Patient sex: F
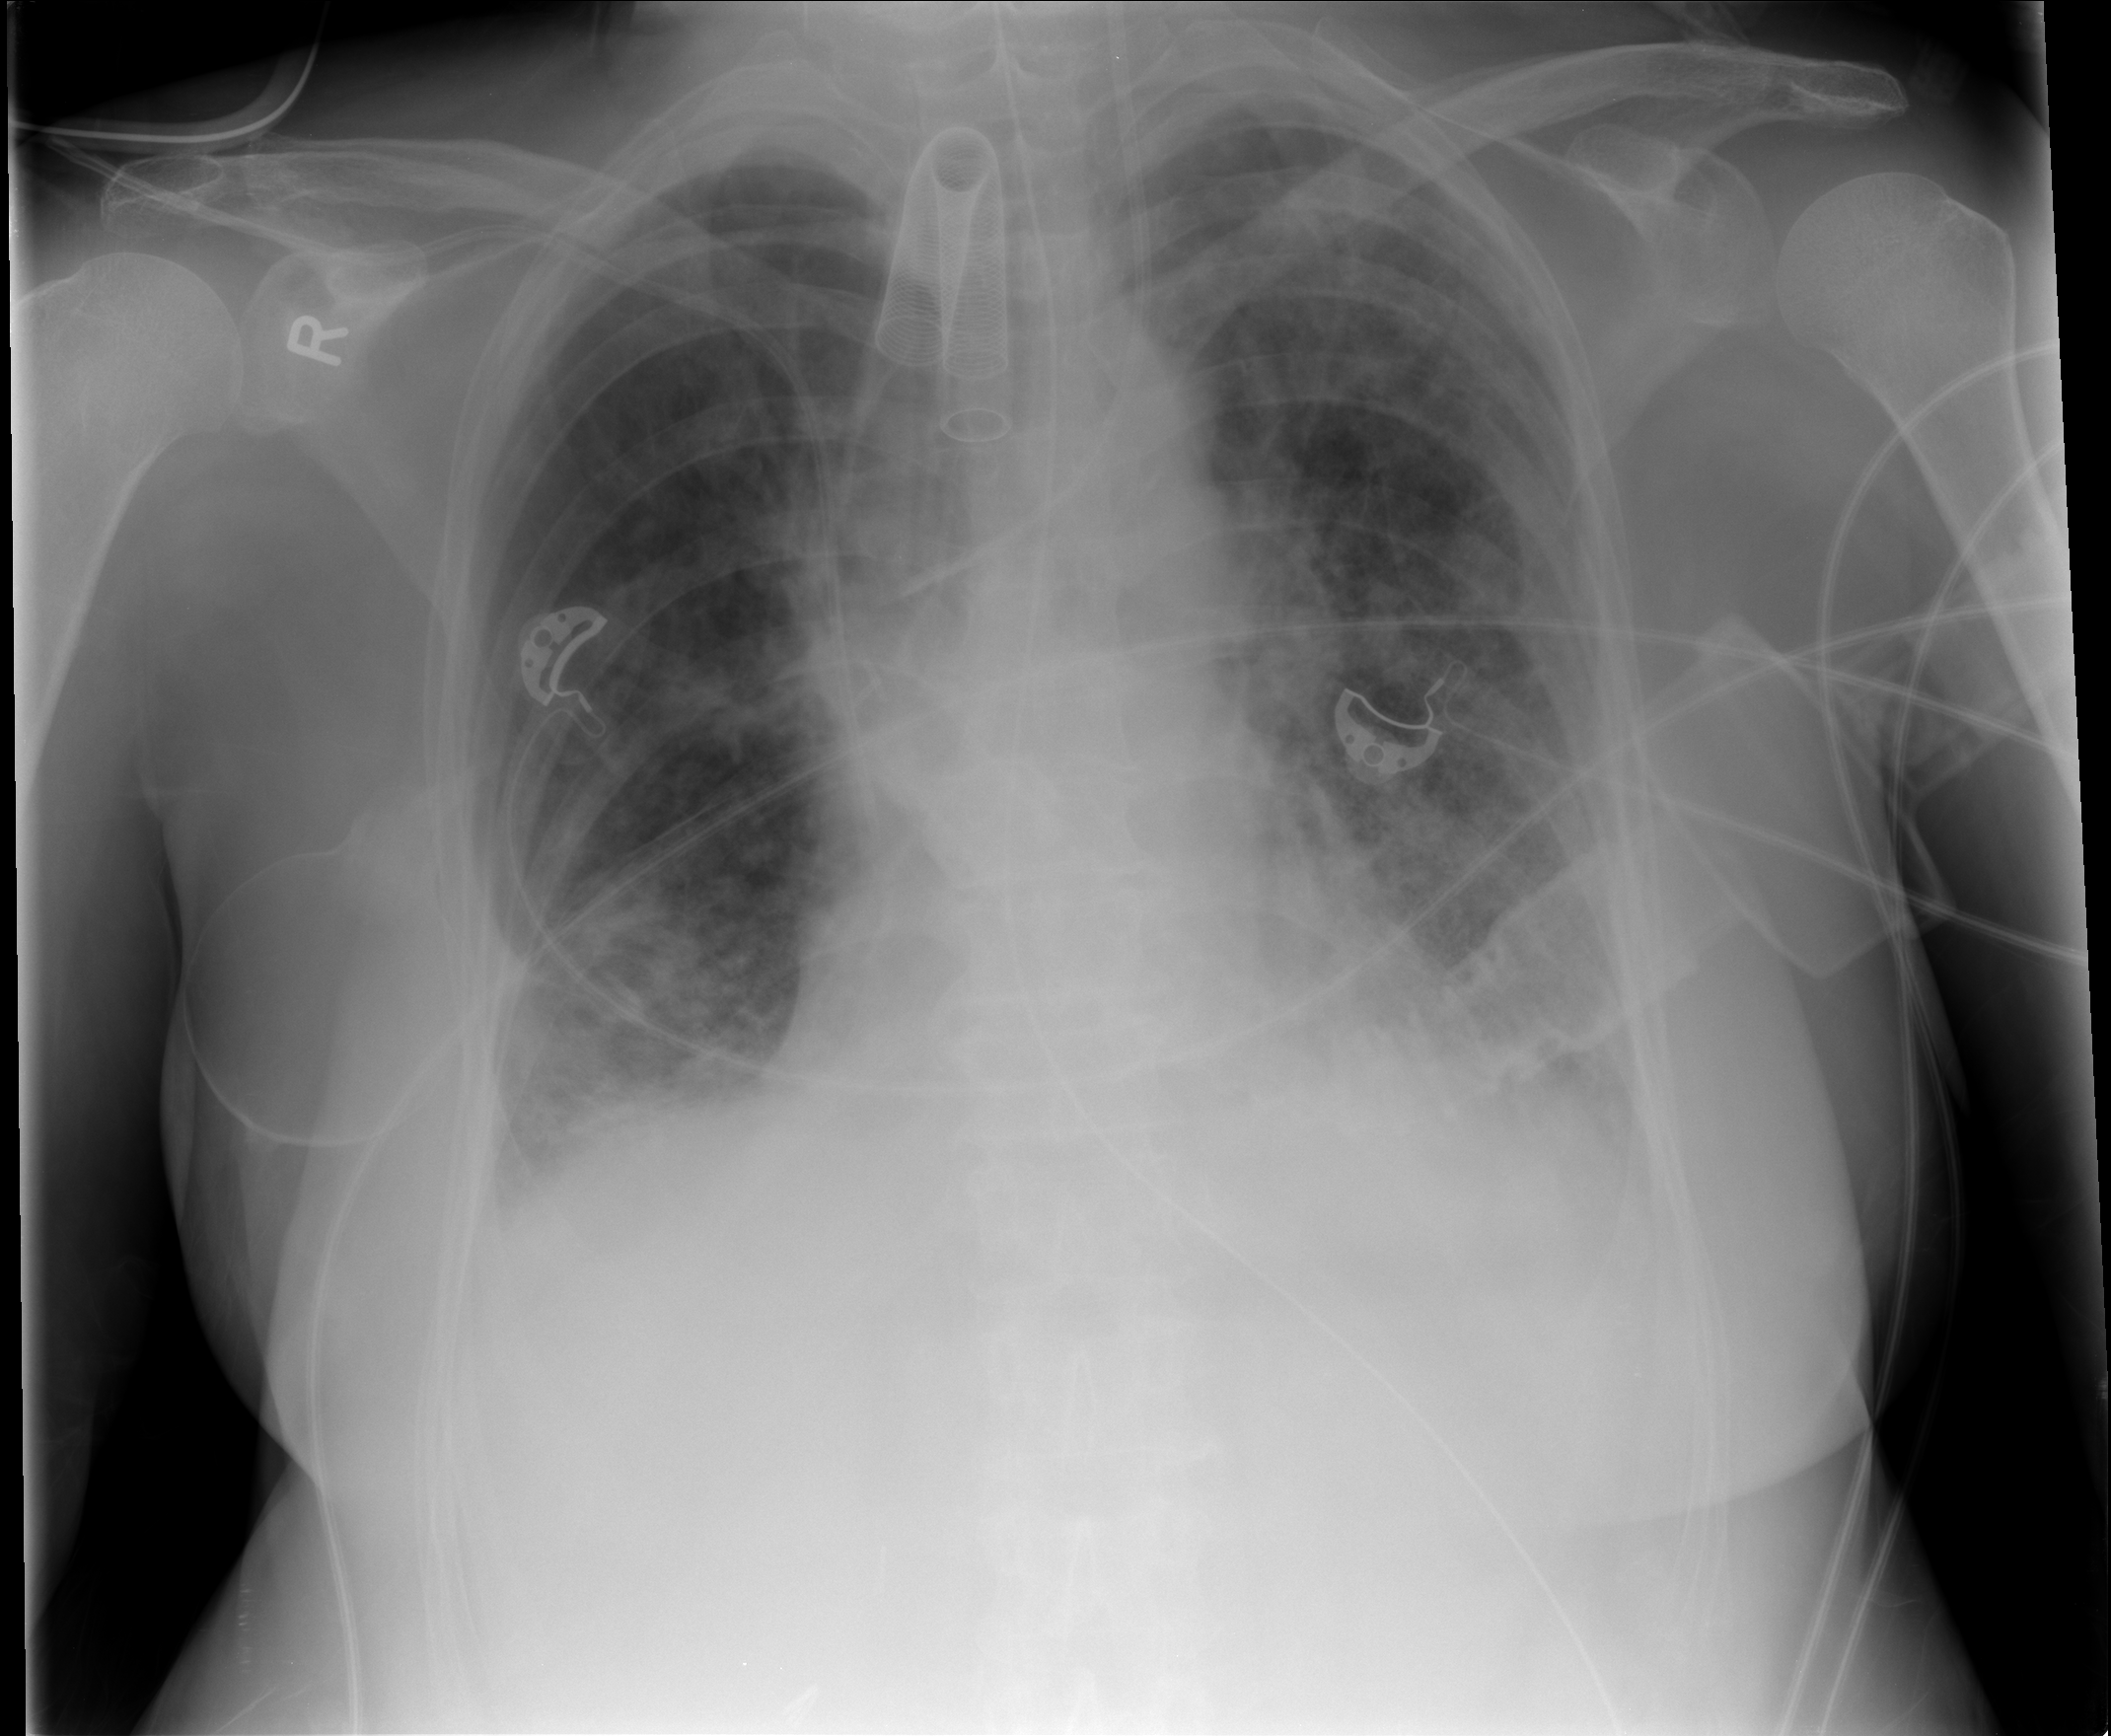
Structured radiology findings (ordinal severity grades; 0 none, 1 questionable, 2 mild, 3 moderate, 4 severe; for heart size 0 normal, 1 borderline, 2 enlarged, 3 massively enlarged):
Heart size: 0
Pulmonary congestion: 1
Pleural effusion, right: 2
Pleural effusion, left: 2
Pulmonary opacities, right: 2
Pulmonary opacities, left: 3
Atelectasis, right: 2
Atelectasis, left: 2